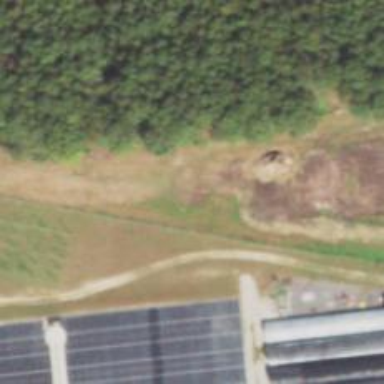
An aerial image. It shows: Abandoned railway.